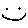
Label: smiley face